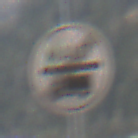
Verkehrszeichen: EndeMautpflicht
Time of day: Midday
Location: Outdoor (Nature)
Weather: PartlyCloudy
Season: NotSpecified
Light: Natural